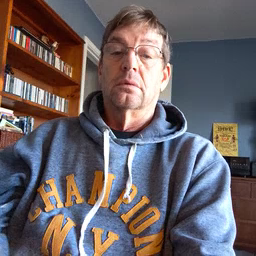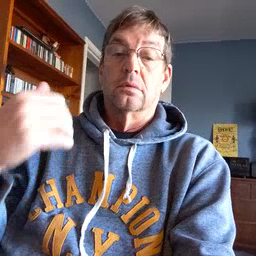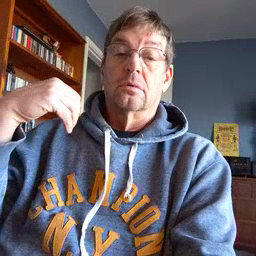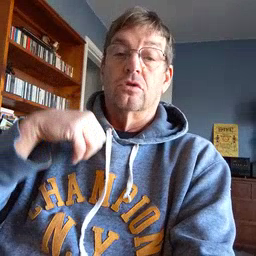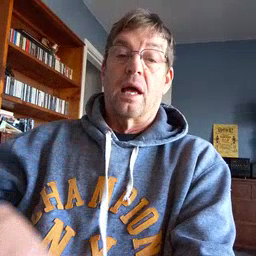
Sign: jacket